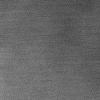
Atmospheric dust classification: dusty